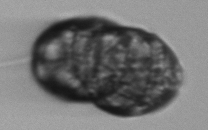
Label: Margalefidinium